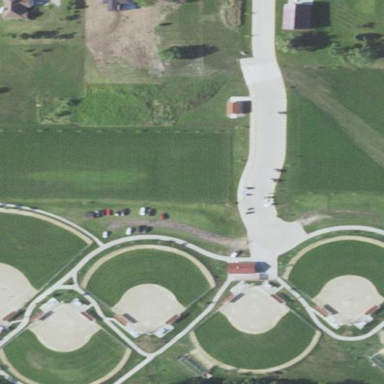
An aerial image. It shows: Sports center with multiple sporting facilities on the leisure land.